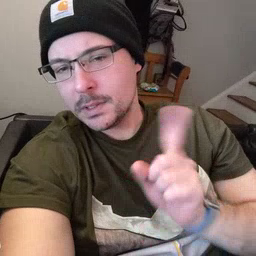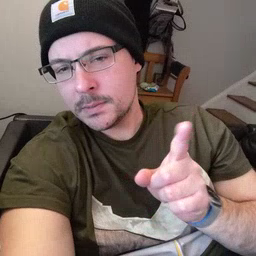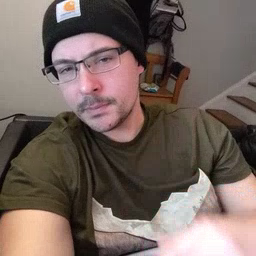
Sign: hesheit